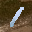
Label: 1